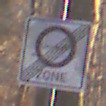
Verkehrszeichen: EndeUmweltzone
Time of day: SunriseSunset
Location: Outdoor (Nature)
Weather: Clear
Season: Autumn
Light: Natural